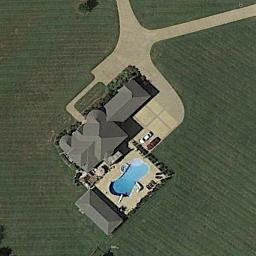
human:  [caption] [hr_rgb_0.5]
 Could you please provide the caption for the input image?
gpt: The sparse residential is on the bare land next to the farmland .

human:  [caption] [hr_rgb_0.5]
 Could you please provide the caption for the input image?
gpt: Several grey cottages and a swimming pool in a sparse residential area surrounded by farmland .

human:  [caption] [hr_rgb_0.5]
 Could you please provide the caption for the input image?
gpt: The sparse residential is surrounded by grass .

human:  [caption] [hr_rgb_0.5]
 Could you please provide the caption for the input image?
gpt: Here is a gorgeous home with a trail behind and a row of trees in front .

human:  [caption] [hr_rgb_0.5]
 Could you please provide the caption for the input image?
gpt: A sparse residential area with two gray buildings and a swimming pool .